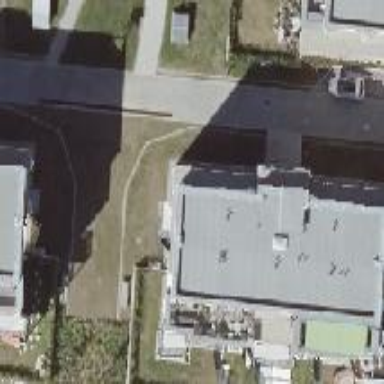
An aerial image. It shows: Apartment building with flat roof.